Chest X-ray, PA view. Patient: 61 years old, sex M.
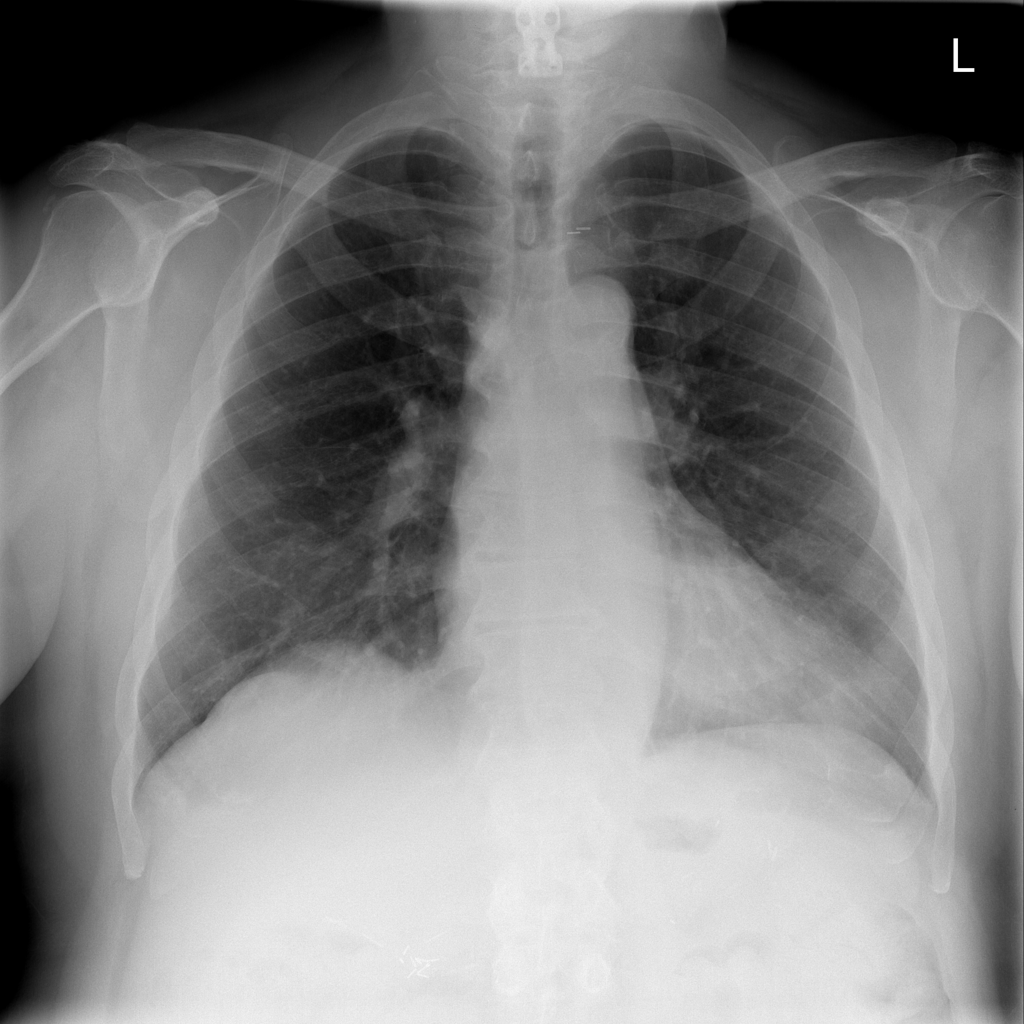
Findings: Infiltration